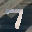
Label: 7